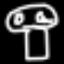
Label: mushroom